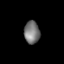
Tissue: lung
Cell type: Epithelial cells
Senescence score: 0.1824
Nuclear area (px): 344
Mean DAPI intensity: 119.221